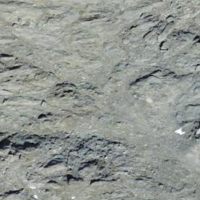
EUNIS habitat code: 48
Species observed at this site:
Gentiana brachyphylla